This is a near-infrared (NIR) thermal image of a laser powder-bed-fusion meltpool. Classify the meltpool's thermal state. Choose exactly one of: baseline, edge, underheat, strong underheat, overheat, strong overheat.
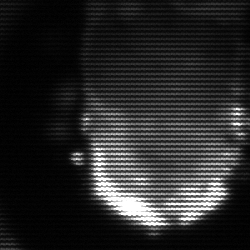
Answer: baseline